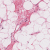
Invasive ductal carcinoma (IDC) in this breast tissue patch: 0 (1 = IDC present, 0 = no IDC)